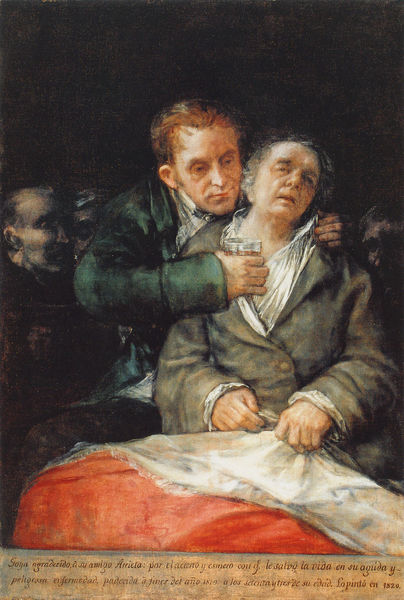
Titel: Selbstbildnis mit seinem Arzt Arrieta
Künstler: Francisco de Goya
Institution: Minneapolis, Minneapolis Institute of Arts
Schlagwörter: dunkel, gemälde, schatten, weiß, grün, menschen, sitzen, braun, glas, licht, männer, rot, hemd, jacke, trinken, tod, hände, gewand, mantel, decke, schrift, ernst, bett, sakko, tor, stütze, krank, unterschrift, text, arzt, medizin, leintuch, sterben, kranker, leiden, pflege, dunkeö, arznei, medikament